Question: I have table like this :

In that 'order_address' field is there.
In that I have stored details of buyer / user i.e. Name + address + City + Pin /Zip Code + State + Country + mobile.
Between All that I have used 'sep' as separator of each one.
Now I want to replace all 'sep' with some other character in whole table.
Suppose I want to replace 'sep' with '//' in whole table.
So how to do that using query? I don't know about it so any suggestion for that.
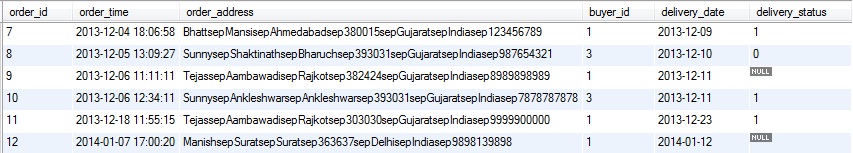
Answer: See Mysql <URL>
'''
SET SQL_SAFE_UPDATES=0;
'''
Set <URL> mode
'''
Update order_table
set order_address = REPLACE(order_address , 'sep', '//')
WHERE order_address LIKE '%sep%';
'''